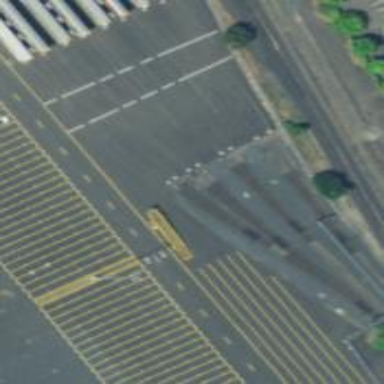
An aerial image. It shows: Railway siding for service.